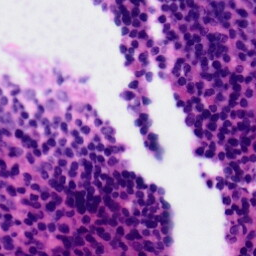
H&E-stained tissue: Tonsil